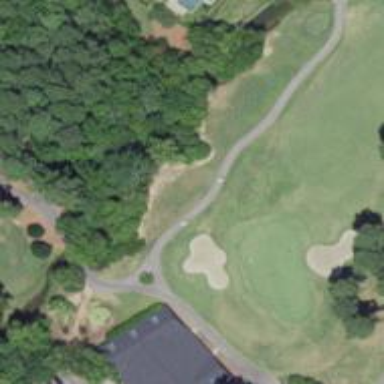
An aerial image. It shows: Footway that serves as golf path.